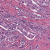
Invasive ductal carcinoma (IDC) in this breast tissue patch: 1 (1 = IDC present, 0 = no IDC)